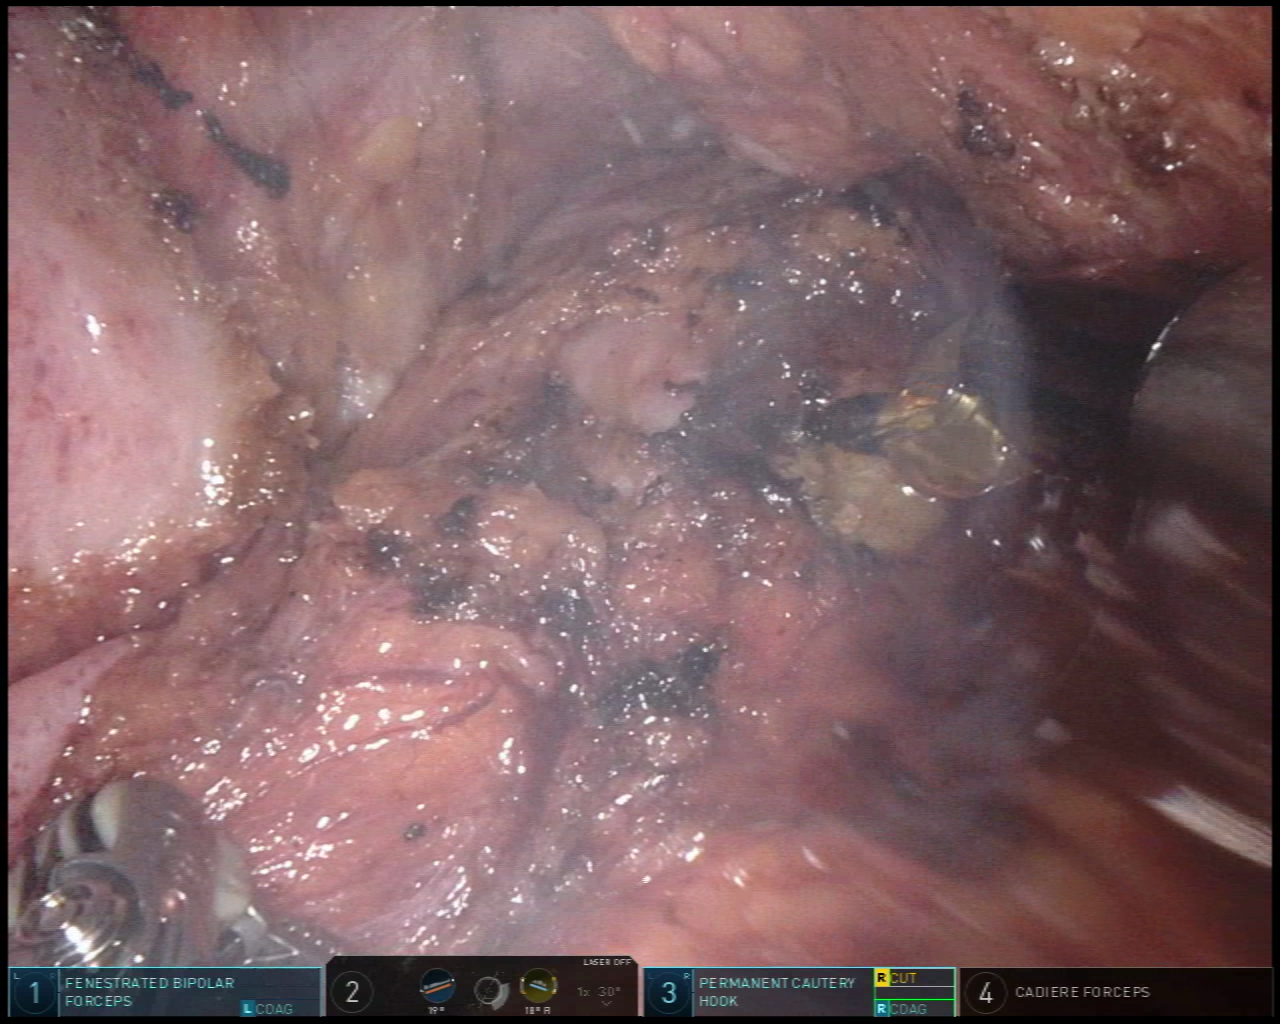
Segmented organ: vesicular_glands
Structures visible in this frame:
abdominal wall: no
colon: no
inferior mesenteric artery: no
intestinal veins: no
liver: no
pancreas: no
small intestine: no
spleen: no
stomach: no
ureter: no
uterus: no
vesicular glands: yes